RGB frame:
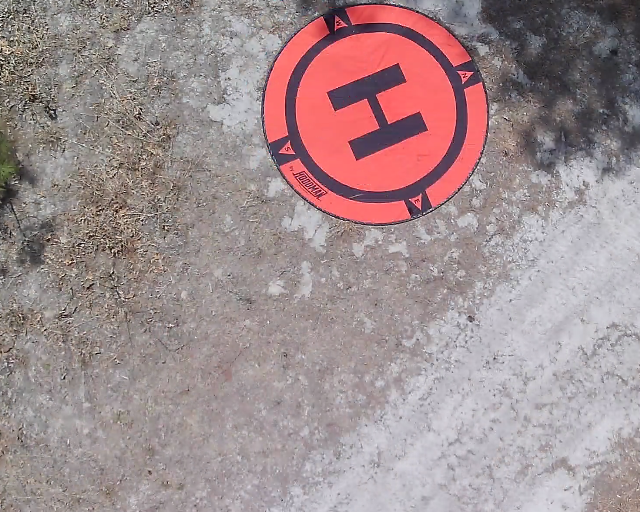
Thermal frame:
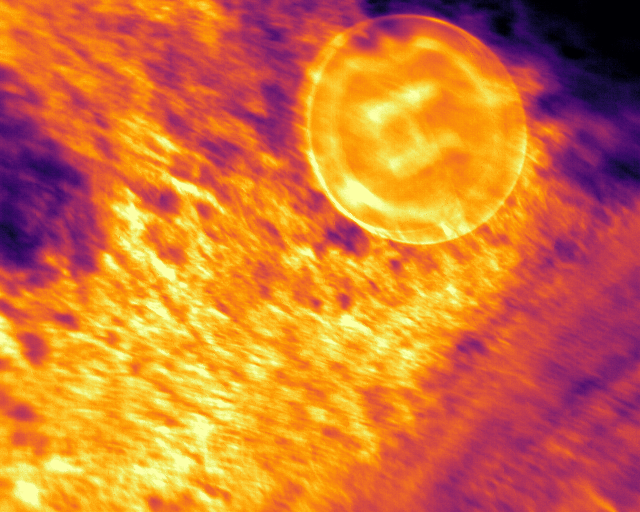
Captured: 2026-02-26 02:33:27
Pixels at or above 80 °C: 0 (fraction of frame: 0)